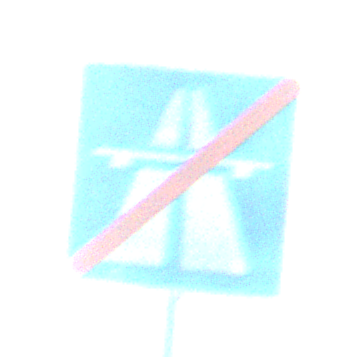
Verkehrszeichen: EndeAutbahn
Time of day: MorningAfternoon
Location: Outdoor (Nature)
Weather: PartlyCloudy
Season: NotSpecified
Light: Natural